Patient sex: F
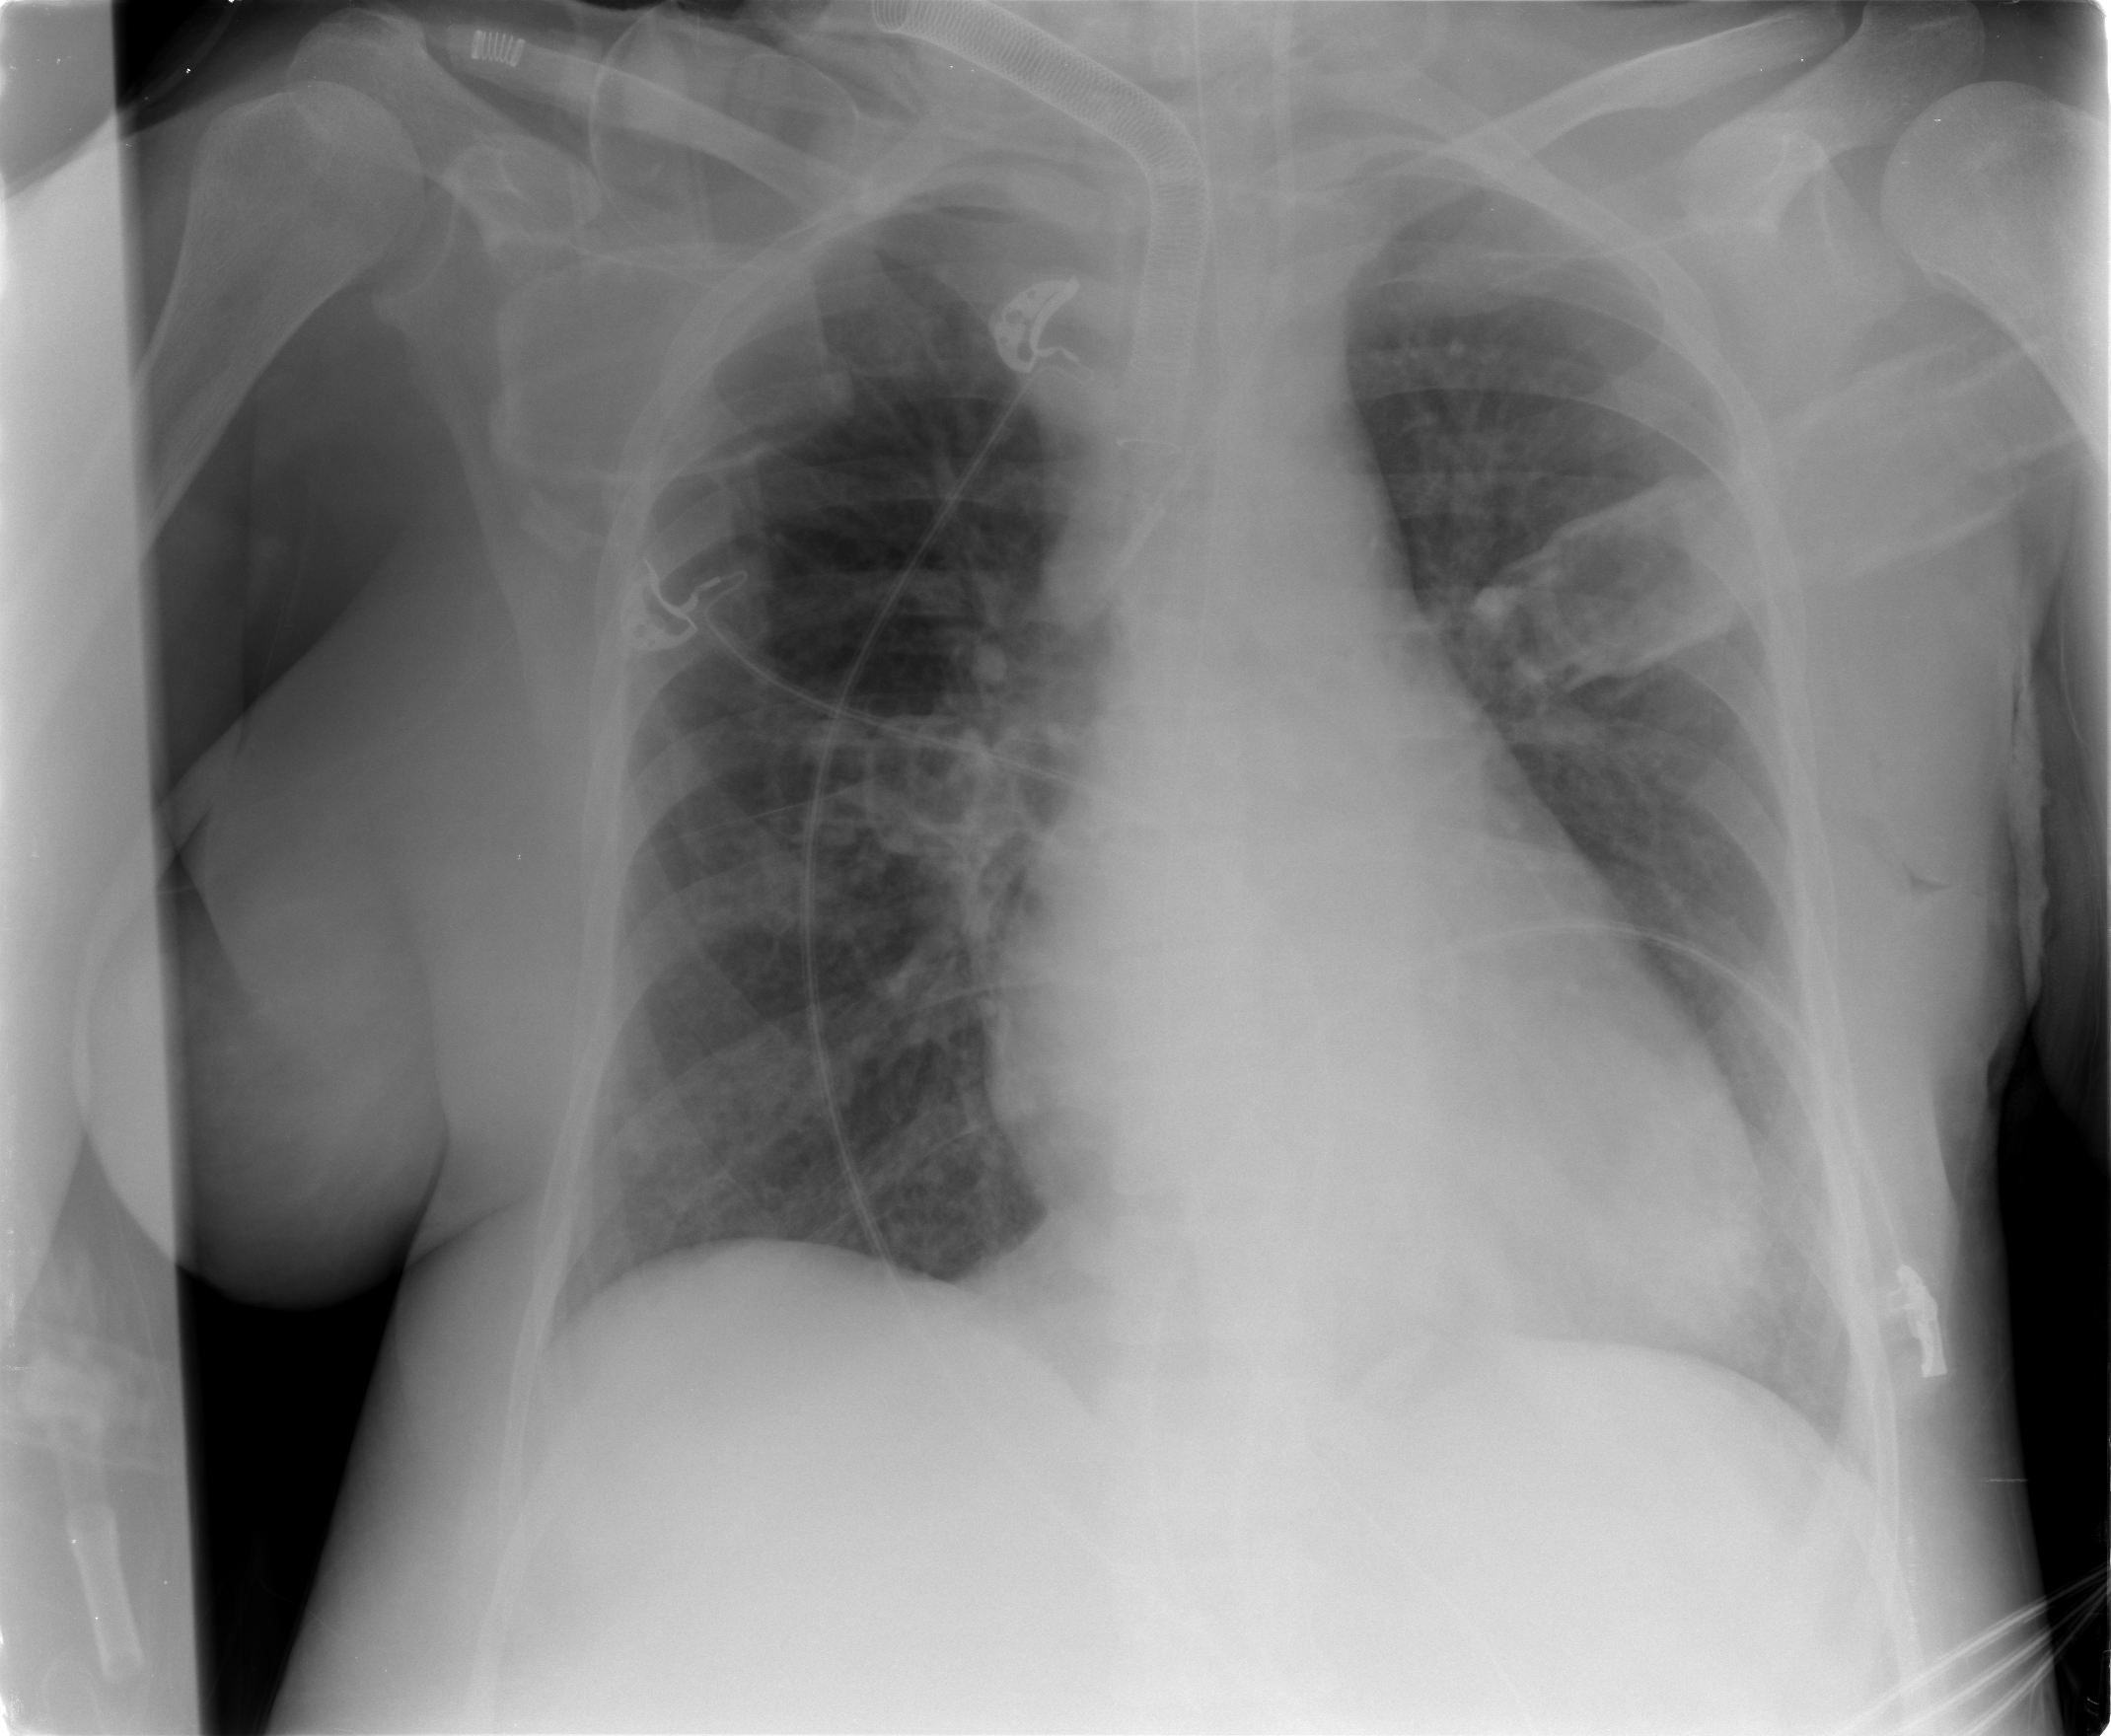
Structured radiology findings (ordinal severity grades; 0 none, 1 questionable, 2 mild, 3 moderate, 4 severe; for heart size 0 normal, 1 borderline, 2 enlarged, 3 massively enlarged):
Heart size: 0
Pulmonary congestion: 0
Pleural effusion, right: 0
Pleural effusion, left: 1
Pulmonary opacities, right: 0
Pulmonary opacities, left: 0
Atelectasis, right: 0
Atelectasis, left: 1